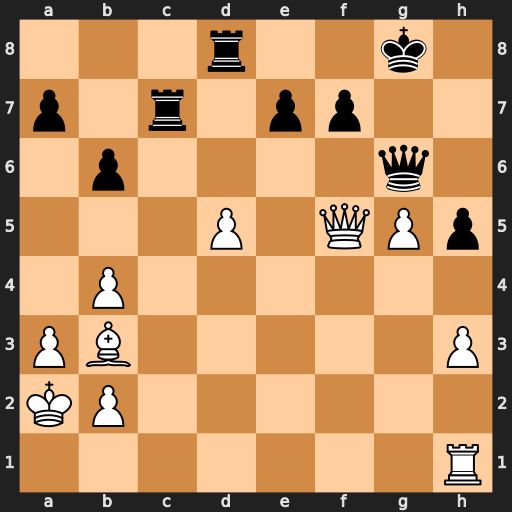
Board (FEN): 3r2k1/p1r1pp2/1p4q1/3P1QPp/1P6/PB5P/KP6/7R
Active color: w
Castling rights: -
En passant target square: -
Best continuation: Qxg6+ fxg6 d6+